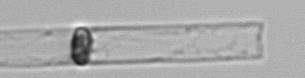
Label: Dactyliosolen_blavyanus